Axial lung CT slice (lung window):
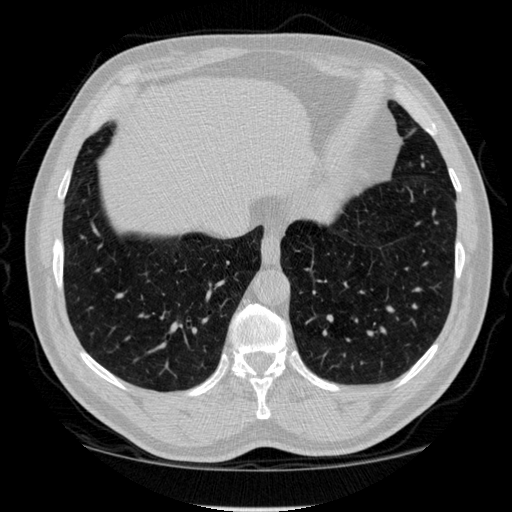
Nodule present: no